Question: What is this movie called?
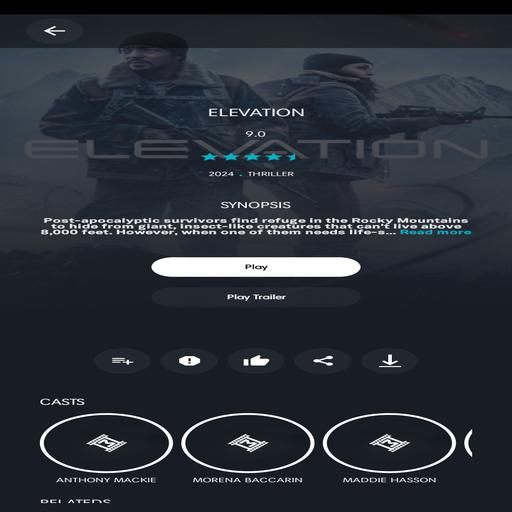
Answer: Elevation